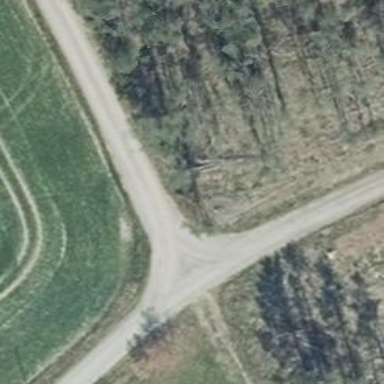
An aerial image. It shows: Unclassified road with gravel surface.